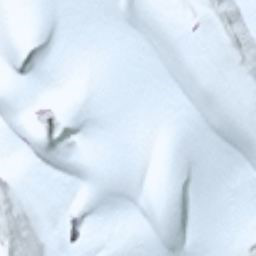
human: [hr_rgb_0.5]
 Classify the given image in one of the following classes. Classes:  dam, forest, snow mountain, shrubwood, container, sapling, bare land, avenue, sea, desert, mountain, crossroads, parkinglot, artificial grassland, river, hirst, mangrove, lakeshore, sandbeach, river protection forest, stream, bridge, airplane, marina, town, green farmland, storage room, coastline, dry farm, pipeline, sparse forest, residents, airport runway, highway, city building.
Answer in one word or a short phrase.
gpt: snow mountain